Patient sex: M
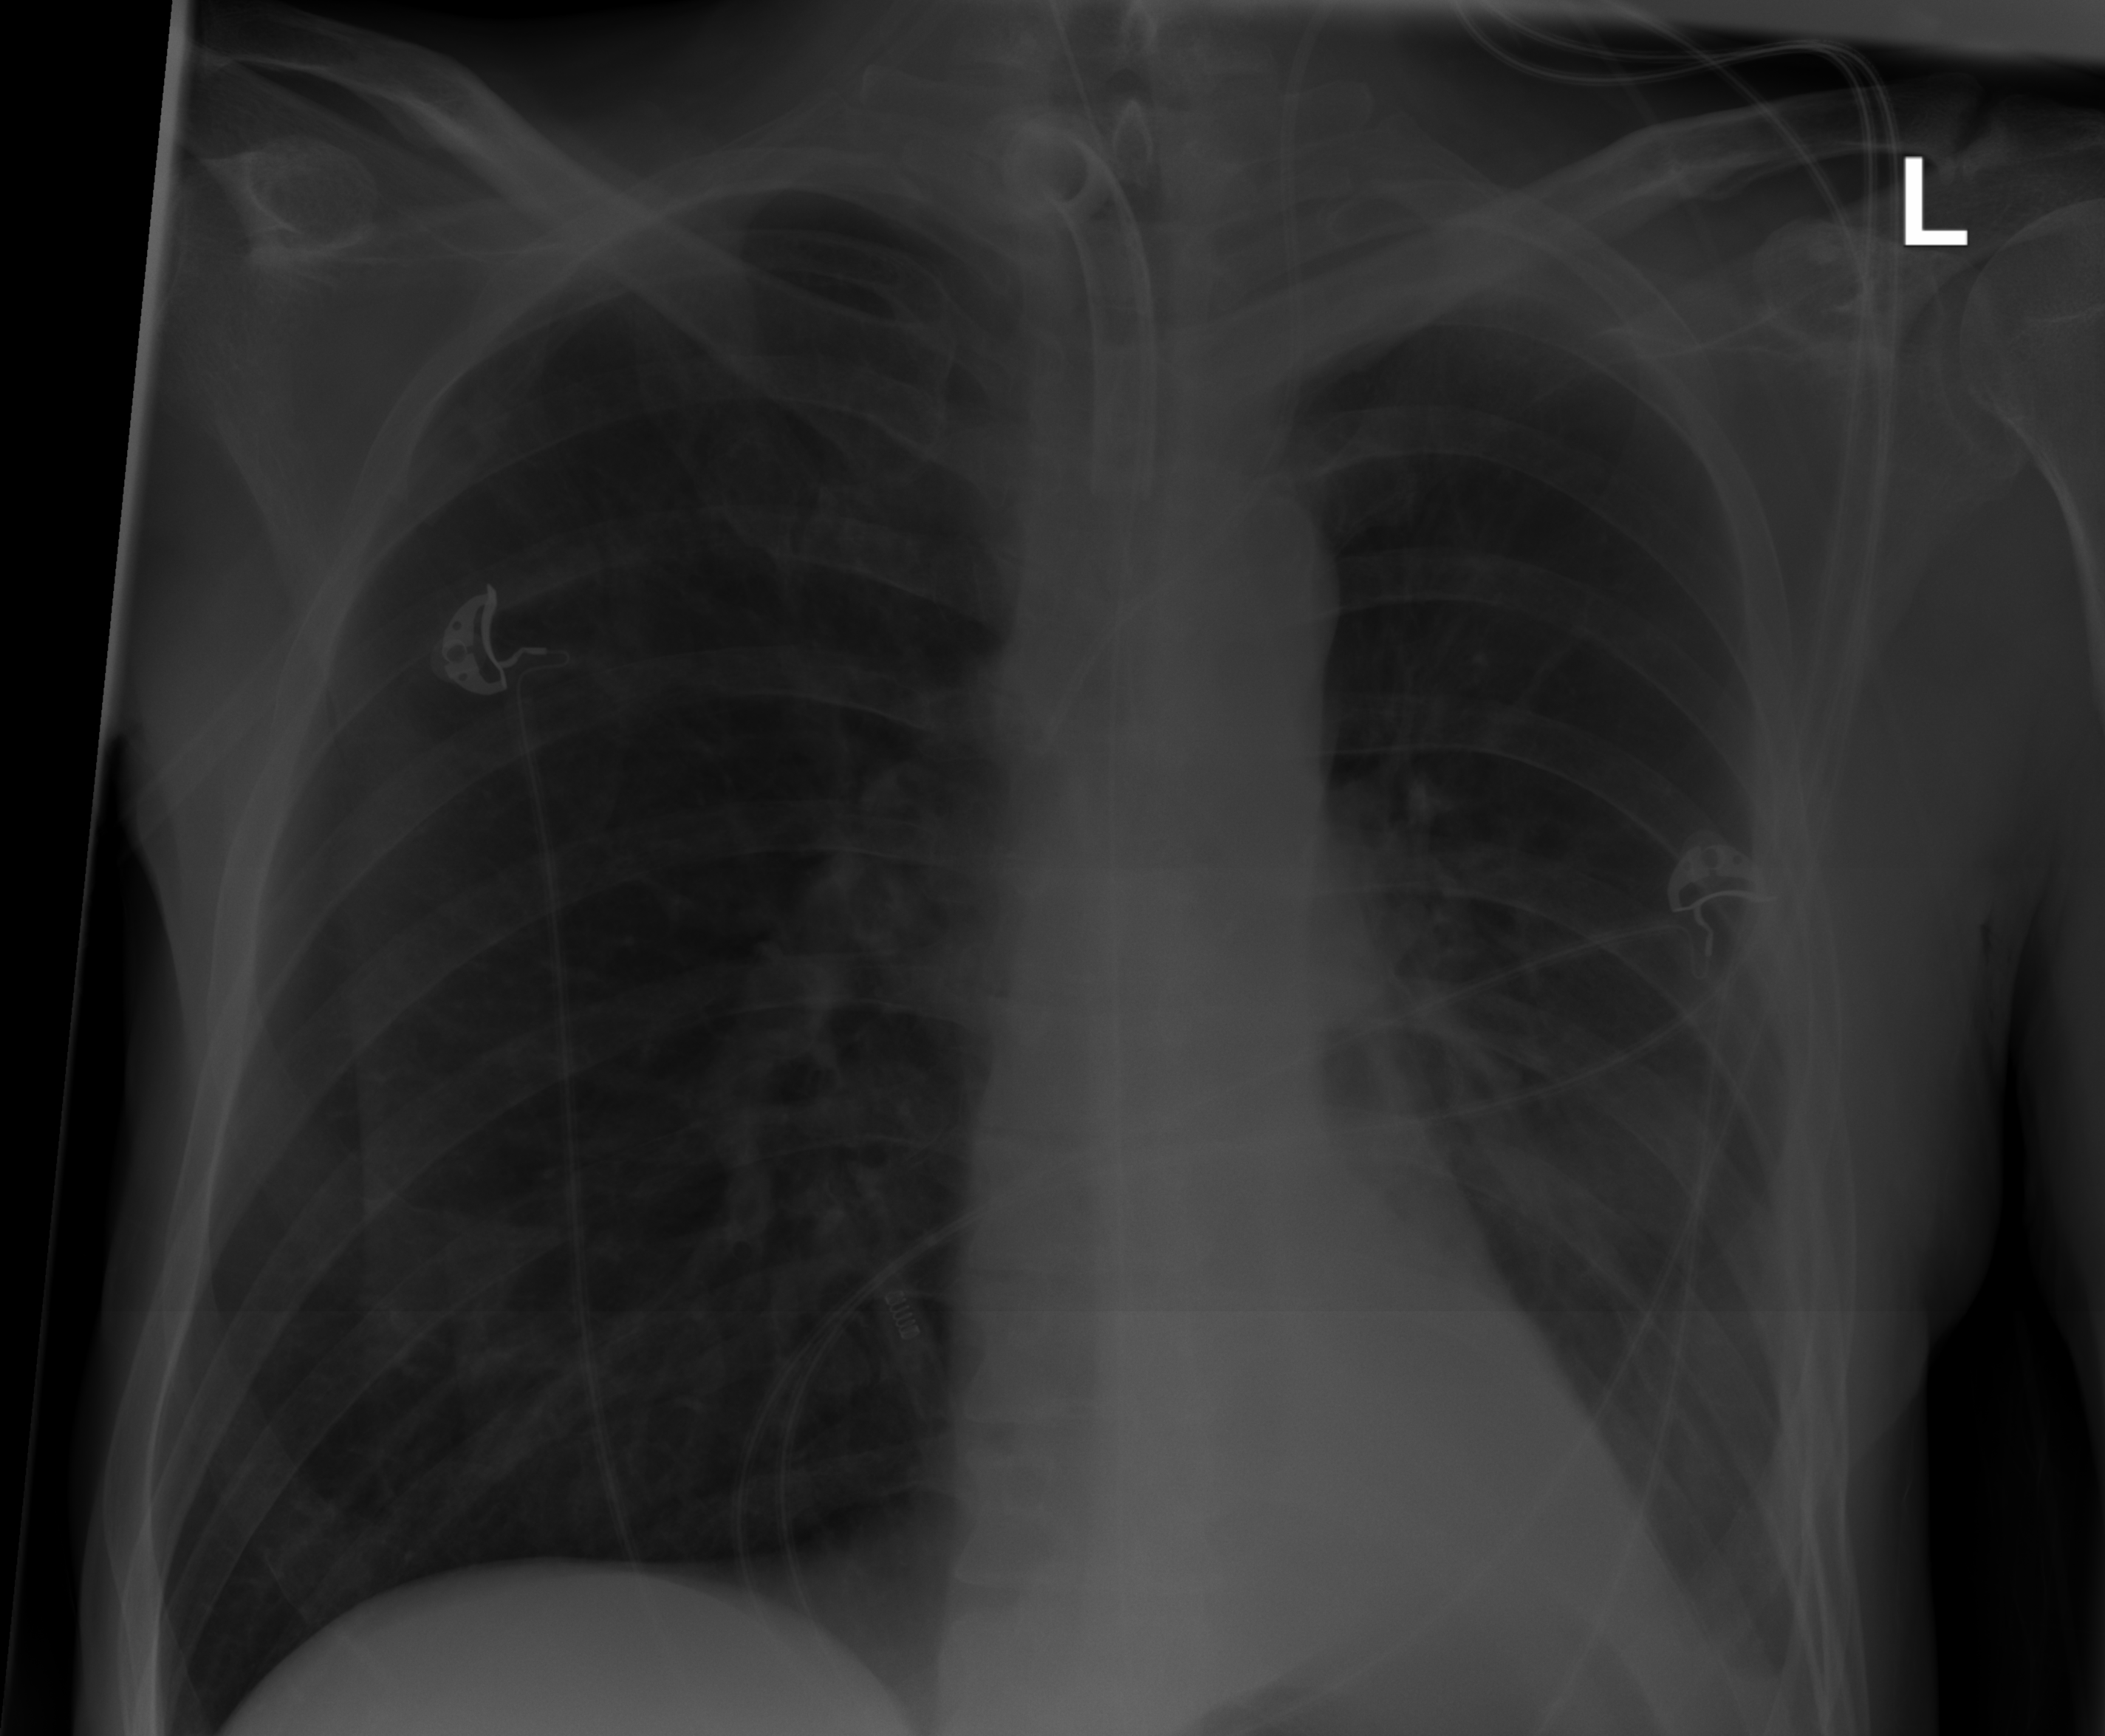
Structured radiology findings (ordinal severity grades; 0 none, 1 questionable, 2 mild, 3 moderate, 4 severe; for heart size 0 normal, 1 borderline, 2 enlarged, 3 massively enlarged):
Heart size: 0
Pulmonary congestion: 0
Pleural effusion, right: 0
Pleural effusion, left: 2
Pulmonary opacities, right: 0
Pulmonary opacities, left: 1
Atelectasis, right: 0
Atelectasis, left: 2